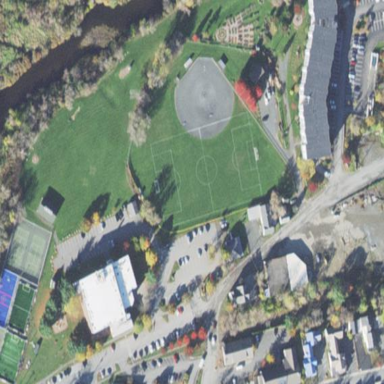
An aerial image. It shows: Soccer pitch for outdoor sports and leisure activities.